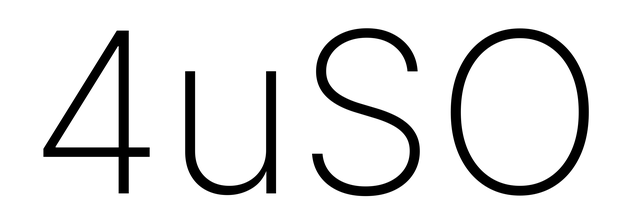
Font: Inter_ExtraLight